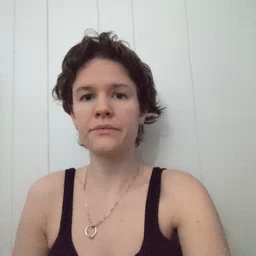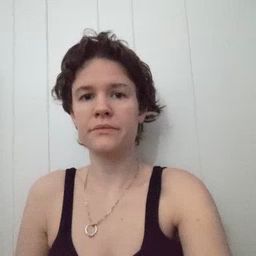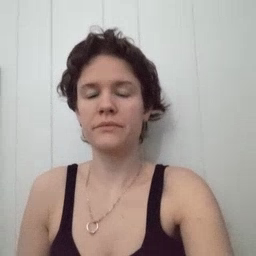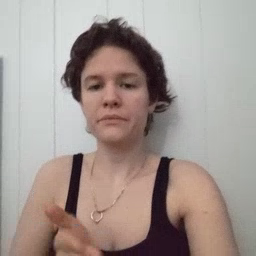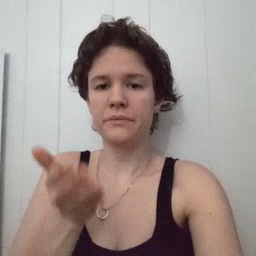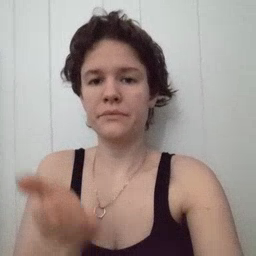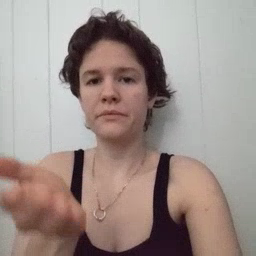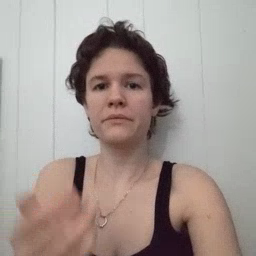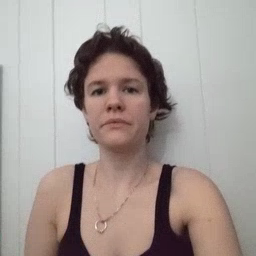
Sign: boat